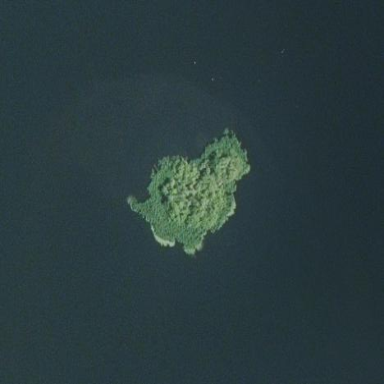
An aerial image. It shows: Islet.